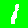
Digit: 1